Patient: sex M, age 42
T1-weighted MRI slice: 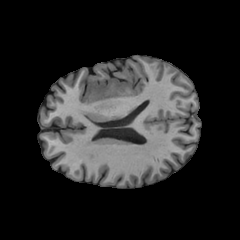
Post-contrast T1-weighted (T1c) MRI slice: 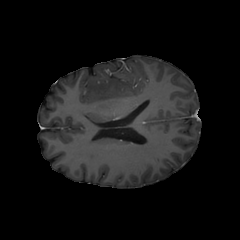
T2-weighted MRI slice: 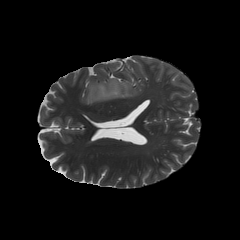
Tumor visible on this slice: yes
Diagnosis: Astrocytoma, IDH-mutant
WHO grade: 4